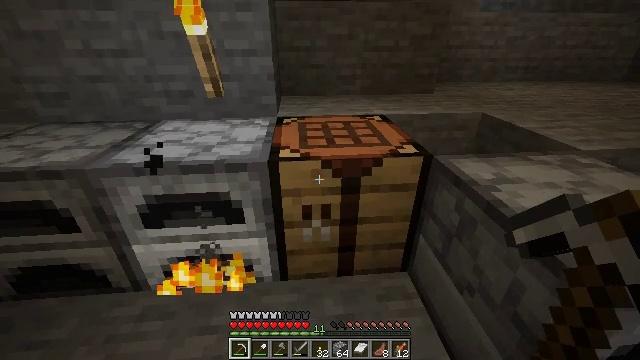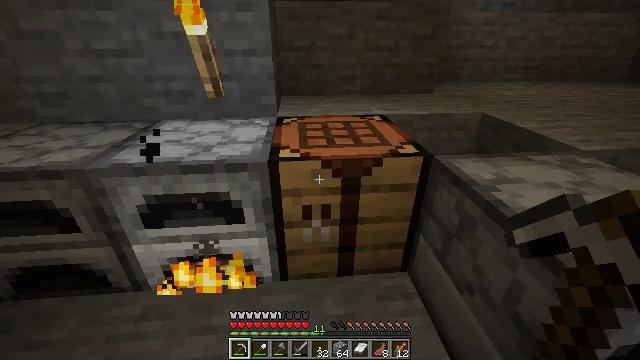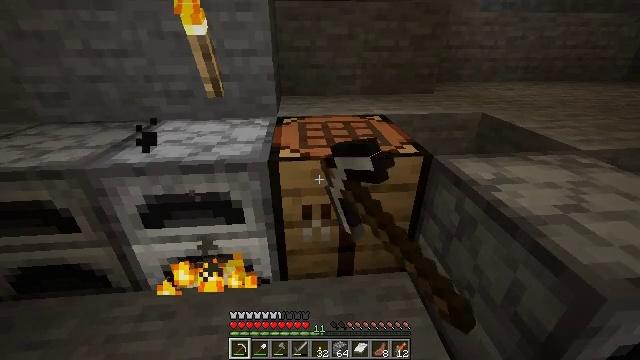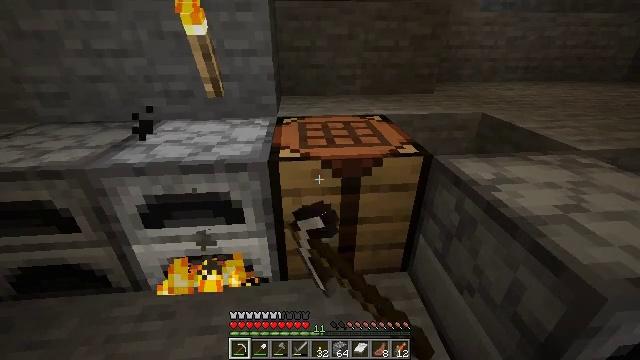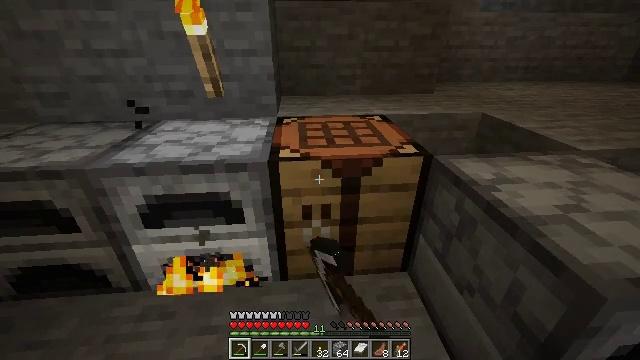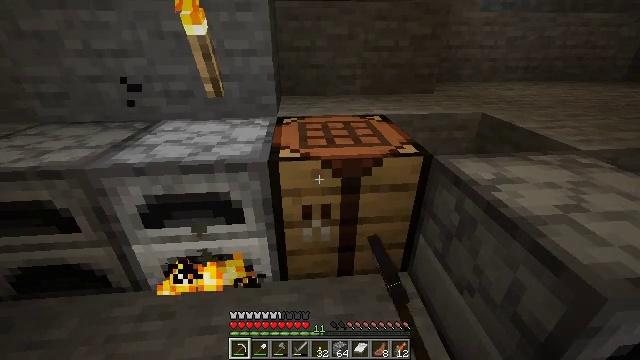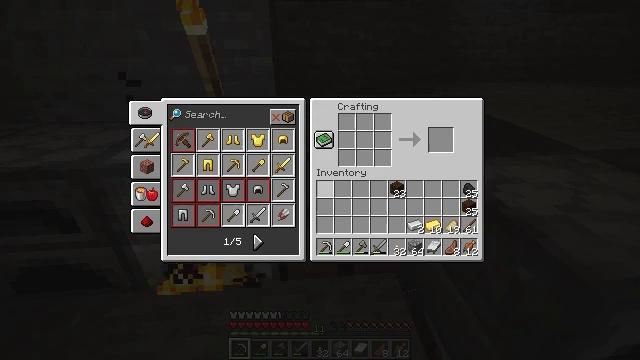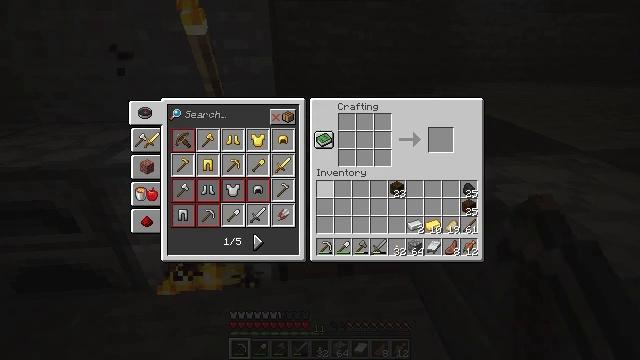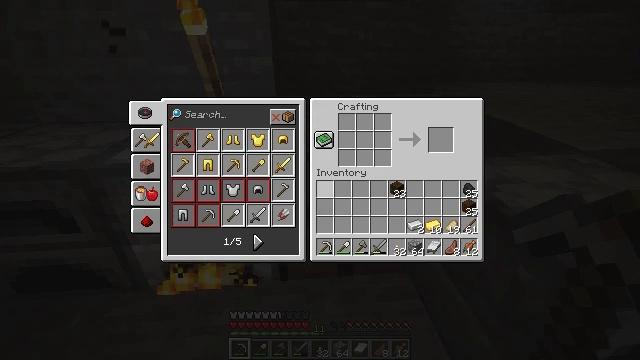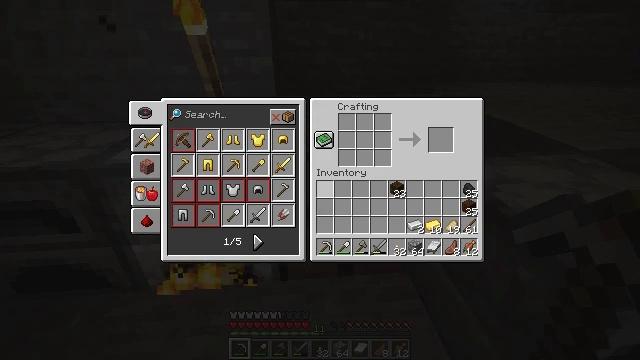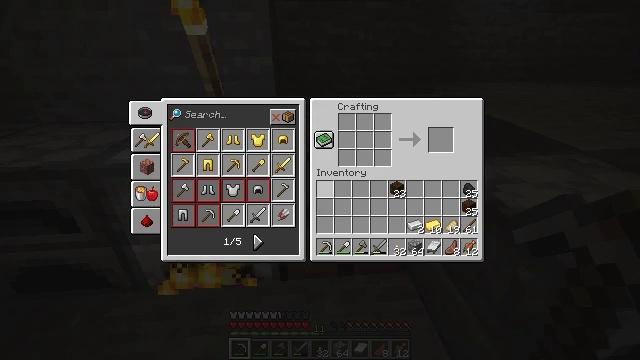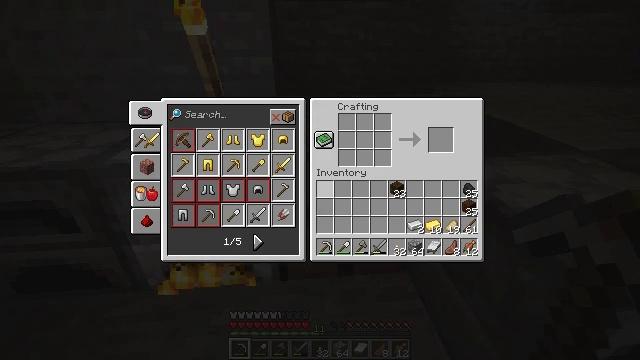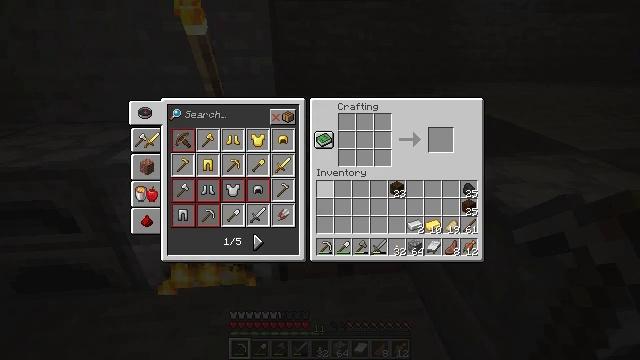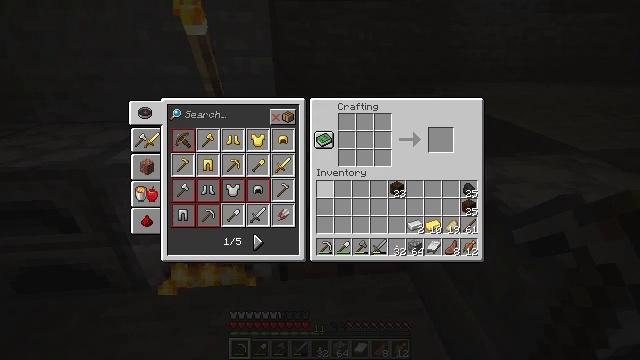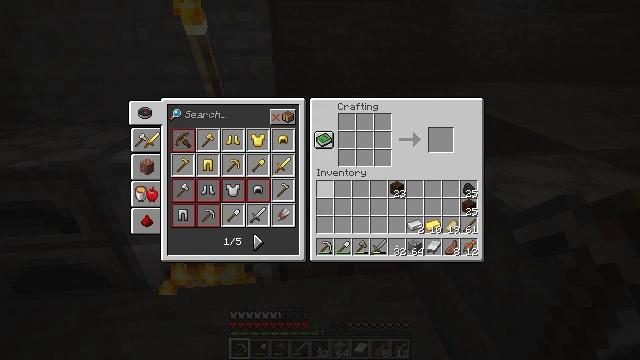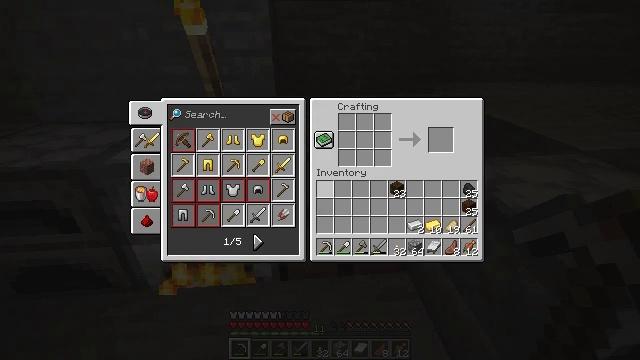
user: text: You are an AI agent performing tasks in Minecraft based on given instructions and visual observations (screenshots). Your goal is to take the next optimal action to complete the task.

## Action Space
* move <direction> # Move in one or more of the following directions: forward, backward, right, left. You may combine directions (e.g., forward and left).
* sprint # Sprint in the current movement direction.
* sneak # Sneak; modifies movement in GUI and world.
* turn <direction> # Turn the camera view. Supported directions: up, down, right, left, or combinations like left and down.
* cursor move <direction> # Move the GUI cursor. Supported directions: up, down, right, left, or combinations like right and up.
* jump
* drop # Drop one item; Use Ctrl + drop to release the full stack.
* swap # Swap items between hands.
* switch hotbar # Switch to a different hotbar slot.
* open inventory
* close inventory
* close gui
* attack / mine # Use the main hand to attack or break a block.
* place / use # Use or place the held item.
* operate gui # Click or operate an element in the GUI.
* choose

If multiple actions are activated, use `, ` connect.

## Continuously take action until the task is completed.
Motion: motion action
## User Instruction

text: Use the crafting table to make golden boots.
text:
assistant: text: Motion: use / place
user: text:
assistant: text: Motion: use / place
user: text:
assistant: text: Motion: use / place
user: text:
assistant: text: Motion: no_op
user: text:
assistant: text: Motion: no_op
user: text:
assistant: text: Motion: no_op
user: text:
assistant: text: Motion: no_op
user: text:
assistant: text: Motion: no_op
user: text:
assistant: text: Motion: no_op
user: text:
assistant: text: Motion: no_op
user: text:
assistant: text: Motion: no_op
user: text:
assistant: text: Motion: no_op
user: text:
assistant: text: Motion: no_op
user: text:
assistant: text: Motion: no_op
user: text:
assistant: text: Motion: no_op
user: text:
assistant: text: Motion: no_op
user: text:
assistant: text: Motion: no_op
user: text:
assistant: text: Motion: no_op
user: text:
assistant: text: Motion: no_op
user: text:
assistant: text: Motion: no_op
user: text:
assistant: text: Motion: no_op
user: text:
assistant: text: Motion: no_op
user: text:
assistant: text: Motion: no_op
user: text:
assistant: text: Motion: no_op
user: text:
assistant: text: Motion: no_op
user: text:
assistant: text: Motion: no_op
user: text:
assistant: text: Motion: no_op
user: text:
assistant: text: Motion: no_op
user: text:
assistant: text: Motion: no_op
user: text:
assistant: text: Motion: no_op